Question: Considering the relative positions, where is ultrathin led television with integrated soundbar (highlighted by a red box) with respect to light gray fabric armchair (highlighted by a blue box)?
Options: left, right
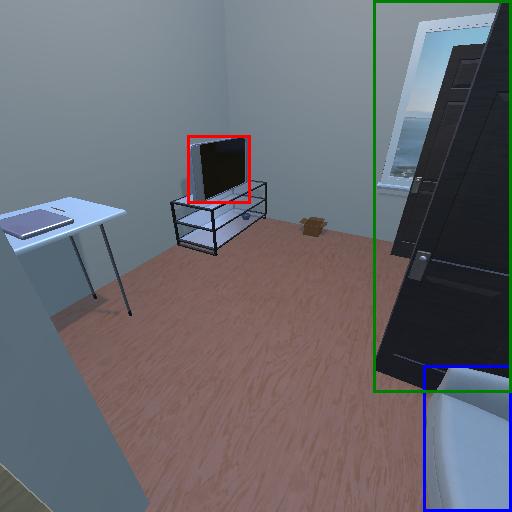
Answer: left